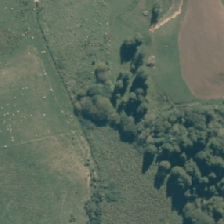
Land cover: deciduous_hardwood